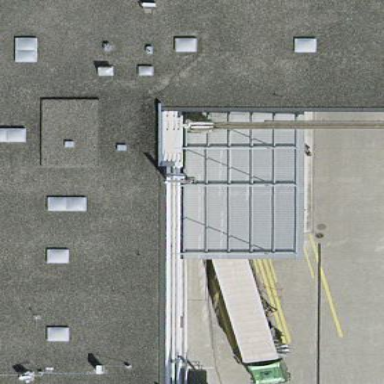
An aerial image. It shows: Industrial building.